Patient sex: M
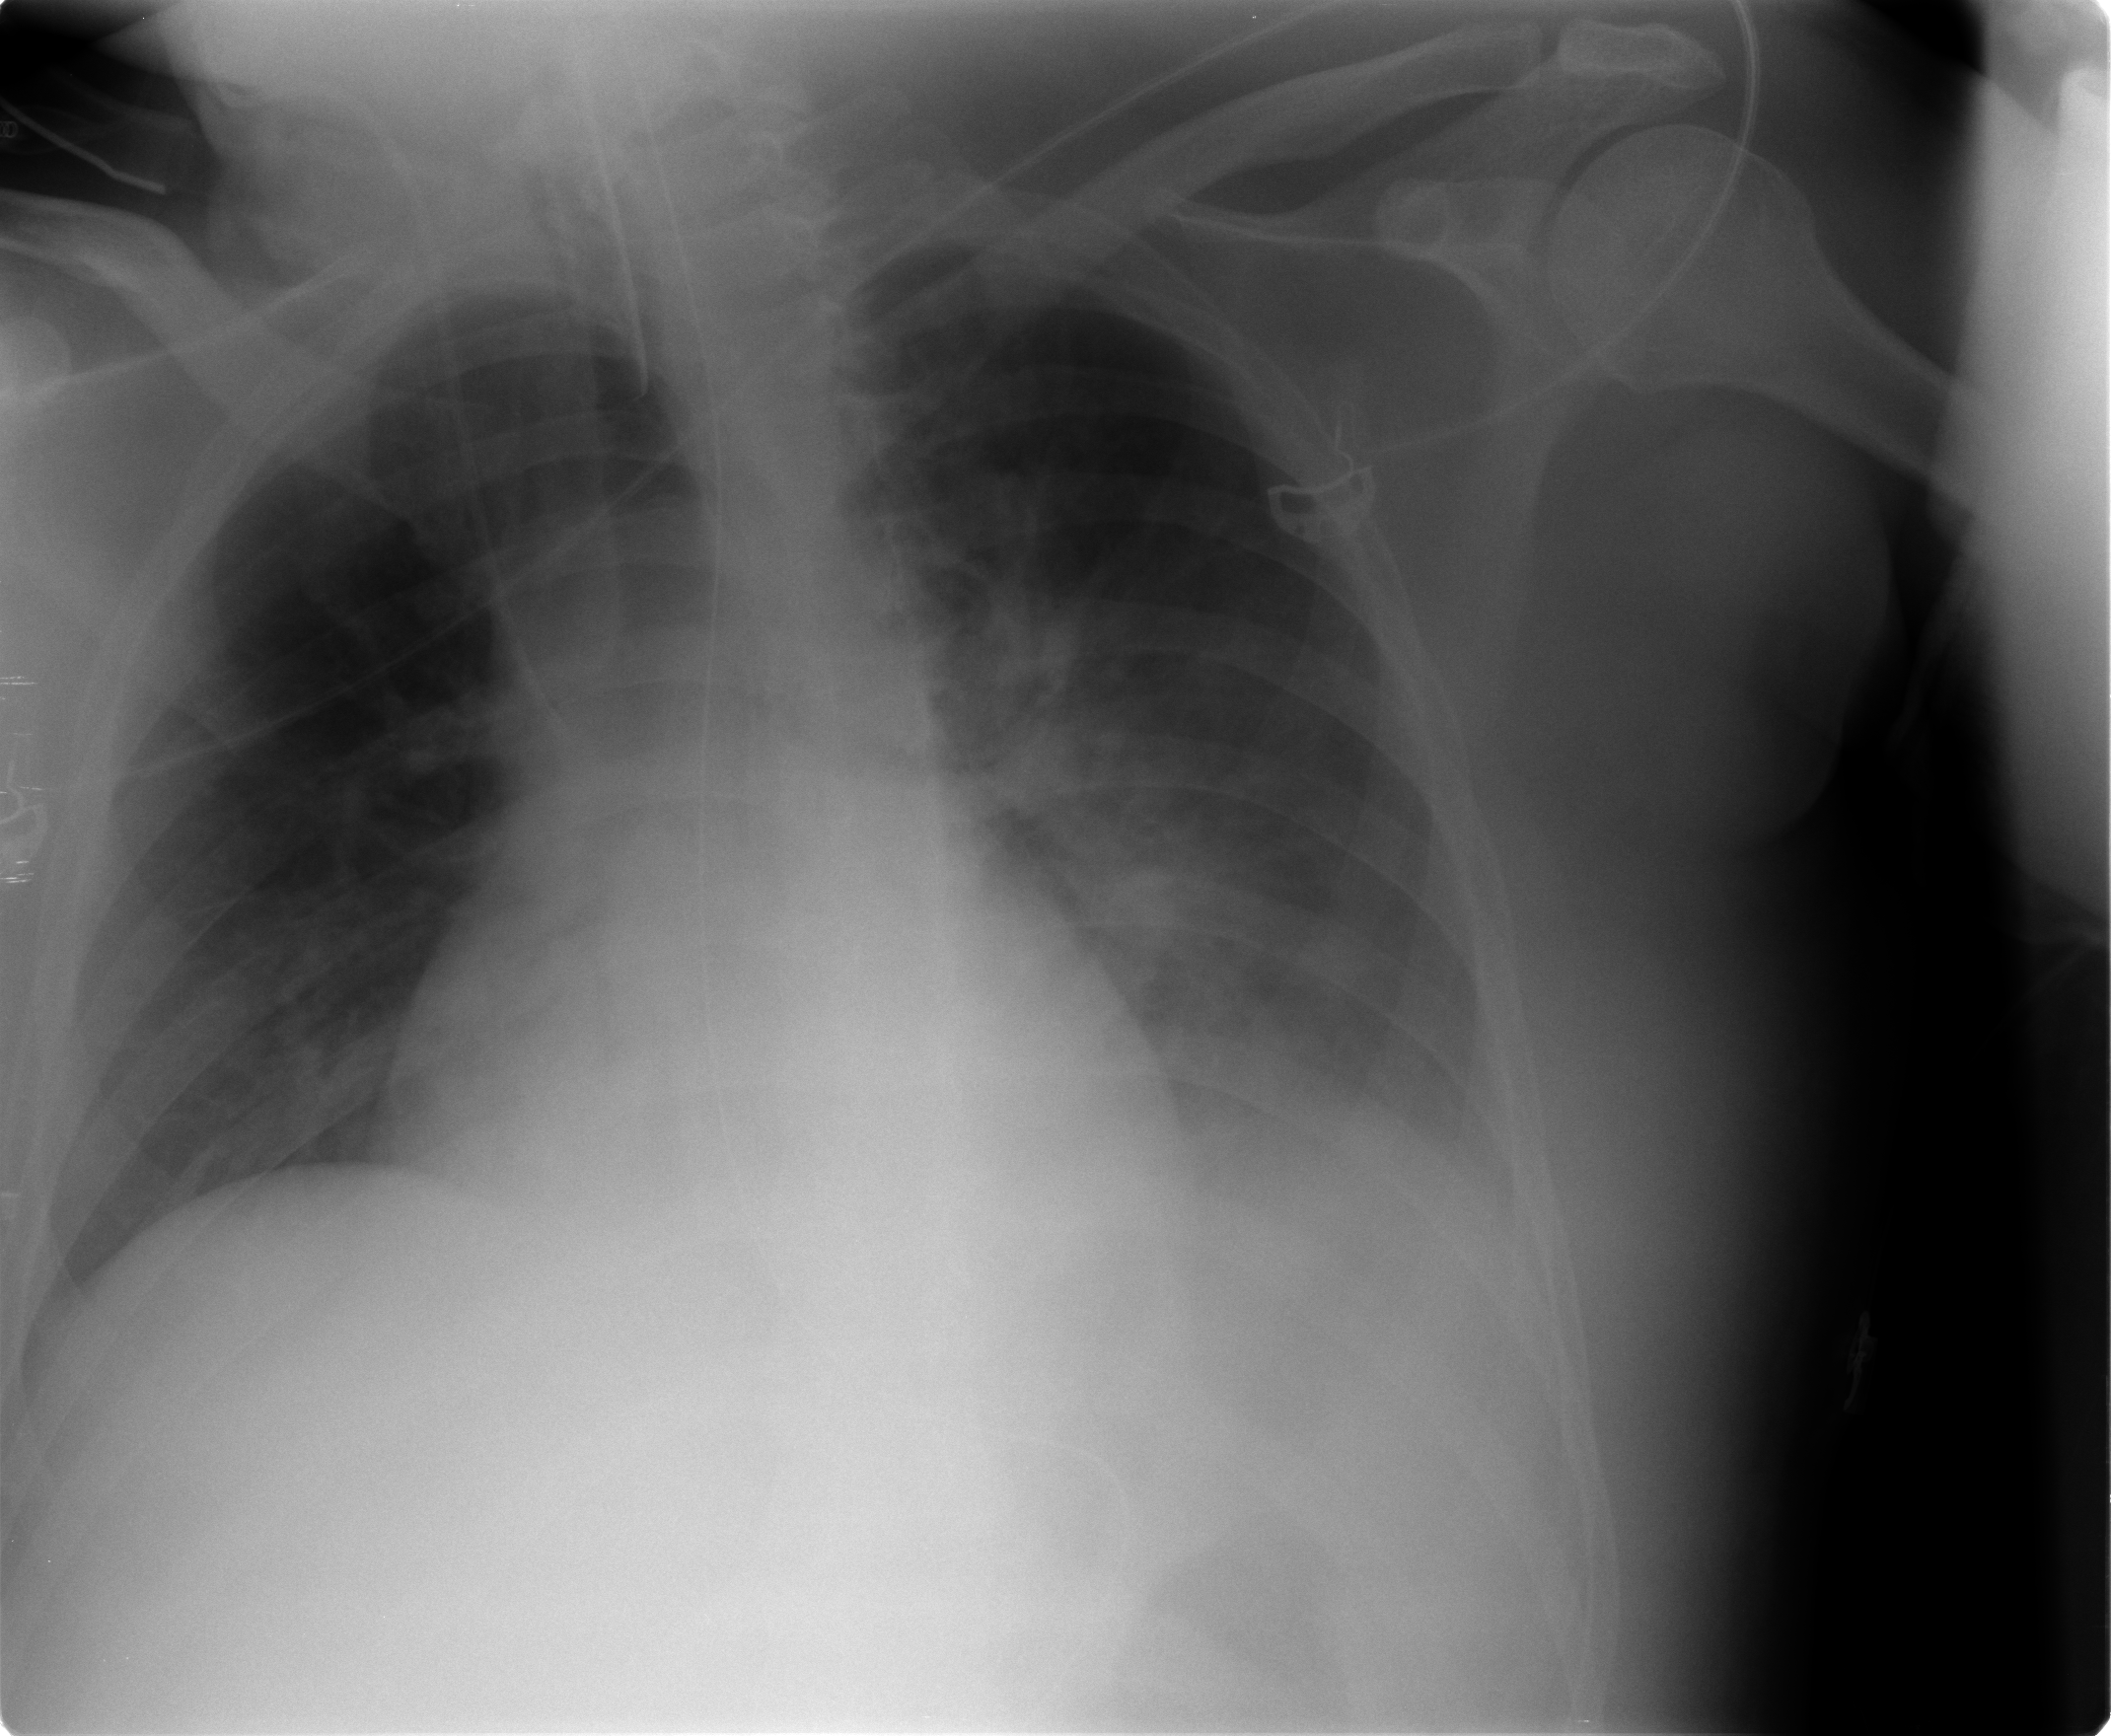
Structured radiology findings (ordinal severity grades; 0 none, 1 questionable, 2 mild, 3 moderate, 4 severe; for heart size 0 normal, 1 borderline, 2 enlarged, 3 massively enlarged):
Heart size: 0
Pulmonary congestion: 0
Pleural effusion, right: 0
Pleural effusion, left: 2
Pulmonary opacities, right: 0
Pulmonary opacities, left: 0
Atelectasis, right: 2
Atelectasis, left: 2